Question: I've got a div of varying size that needs to have a transparent area followed by a white border as seen in this screenshot:

I have no problem getting the red transparency and shape correct, but am at a loss on how to get the transparent area followed by the white border. How can I do this?
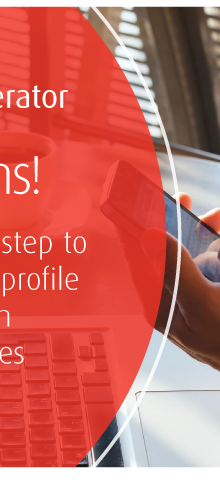
Answer: You make a with :
- - - 'background-clip:padding-box;'<URL>- 'box-shadow'
'''
div {
width: 300px;
height: 300px;
border-radius: 50%;
background: rgba(255, 0, 0, .7);
border: 10px solid transparent;
background-clip: padding-box;
box-shadow: 0 0 0 4px #fff;
}
/** FOR THE DEMO **/
body {background: url('https://farm9.staticflickr.com/<PHONE>01_ceeeafcddb_o.jpg');background-size: cover;}
'''
'''
<div></div>
'''